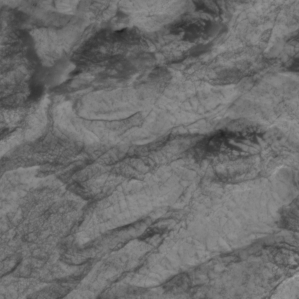
Label: non_frost